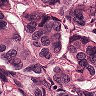
Metastatic tissue present: yes